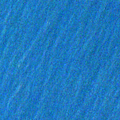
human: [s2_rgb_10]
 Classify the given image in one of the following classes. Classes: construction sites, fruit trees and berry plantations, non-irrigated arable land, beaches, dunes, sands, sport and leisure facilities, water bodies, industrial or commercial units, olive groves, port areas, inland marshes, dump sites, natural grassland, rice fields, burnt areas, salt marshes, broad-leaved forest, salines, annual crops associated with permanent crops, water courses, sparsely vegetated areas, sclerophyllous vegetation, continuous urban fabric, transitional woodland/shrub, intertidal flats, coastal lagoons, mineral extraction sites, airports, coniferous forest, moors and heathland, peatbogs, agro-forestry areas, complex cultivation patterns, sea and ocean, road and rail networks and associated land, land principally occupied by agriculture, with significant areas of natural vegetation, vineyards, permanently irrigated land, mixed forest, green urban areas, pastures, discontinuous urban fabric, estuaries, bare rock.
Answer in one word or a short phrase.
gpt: sea and ocean